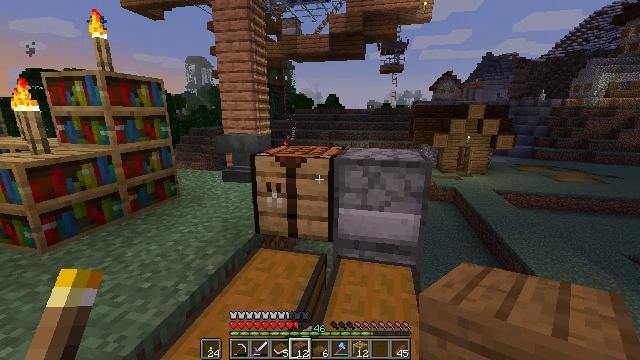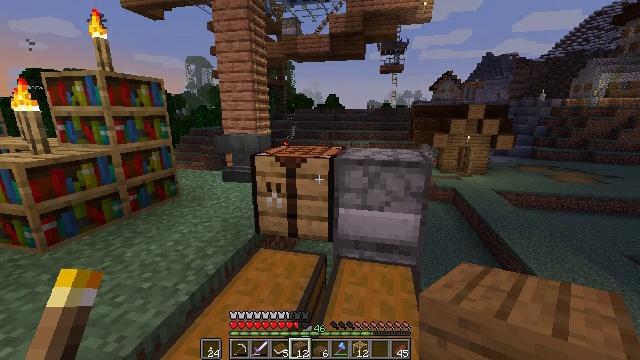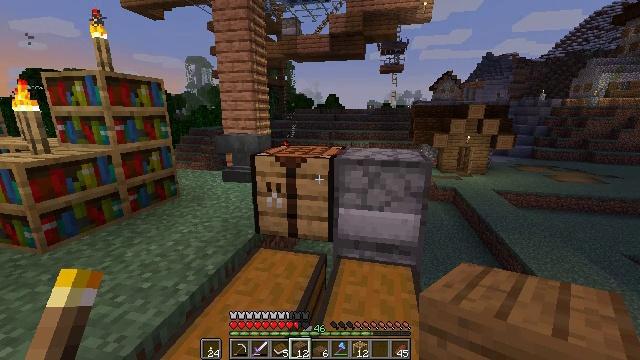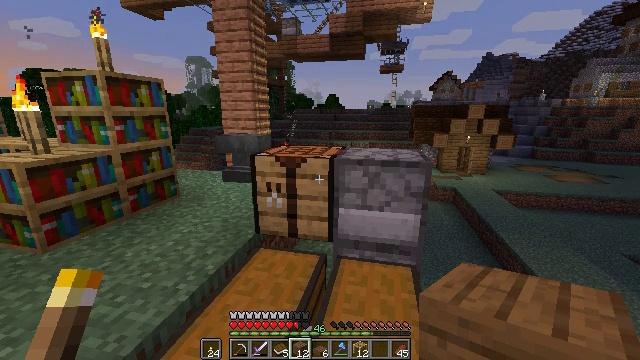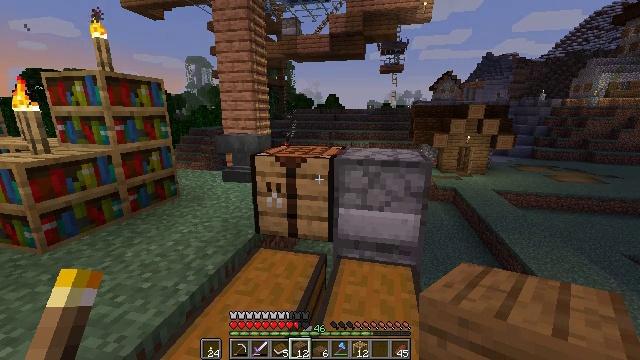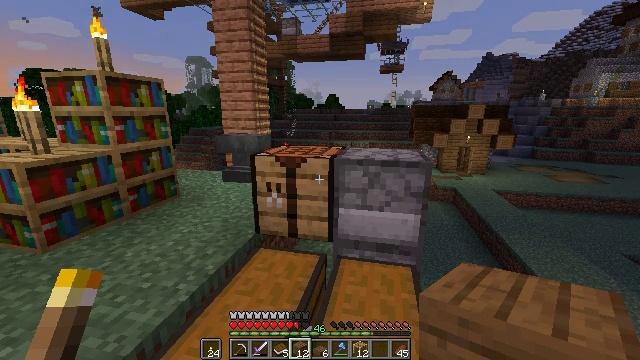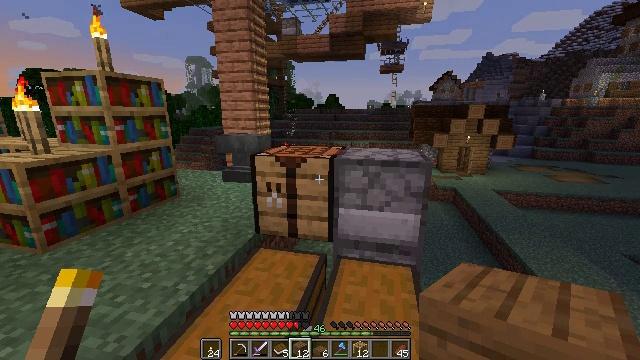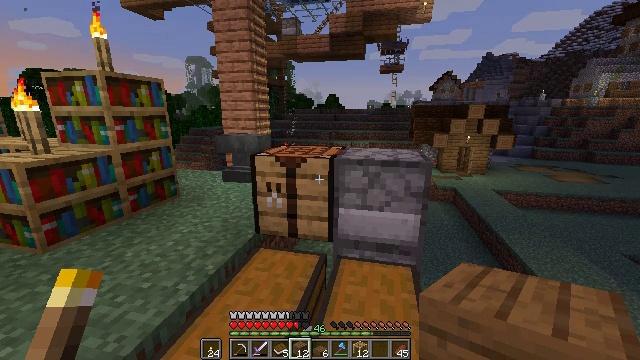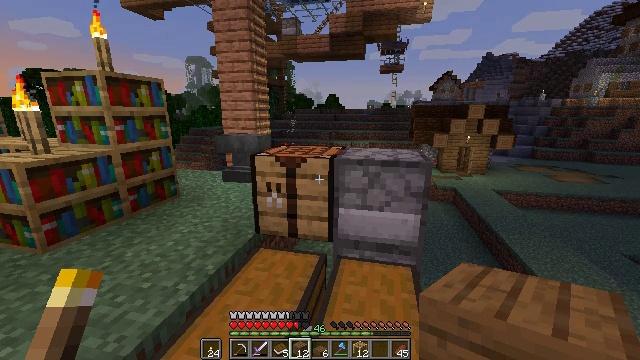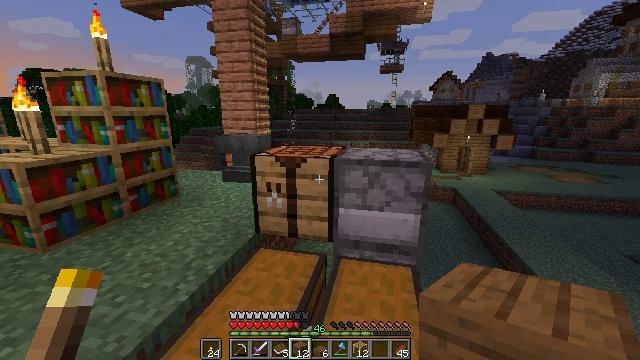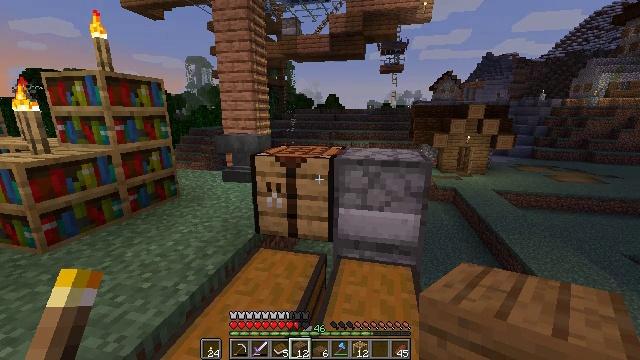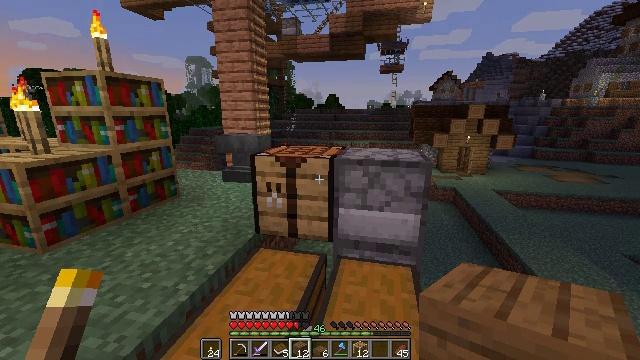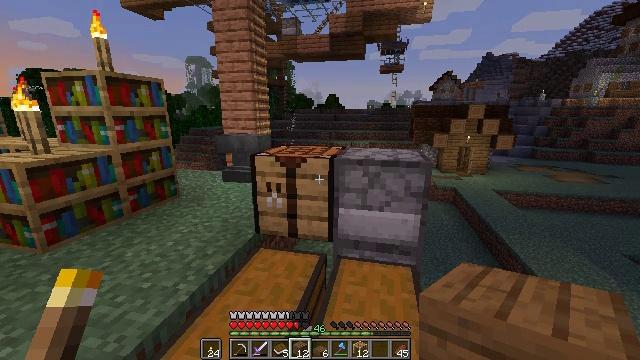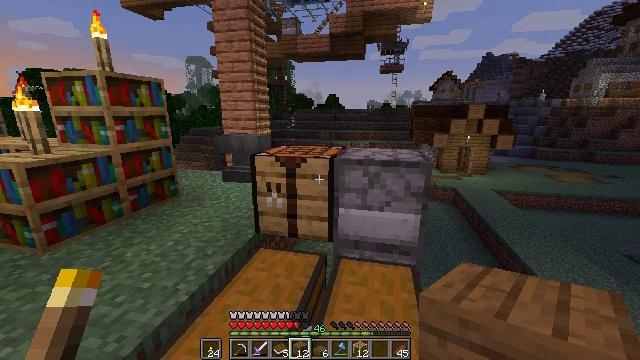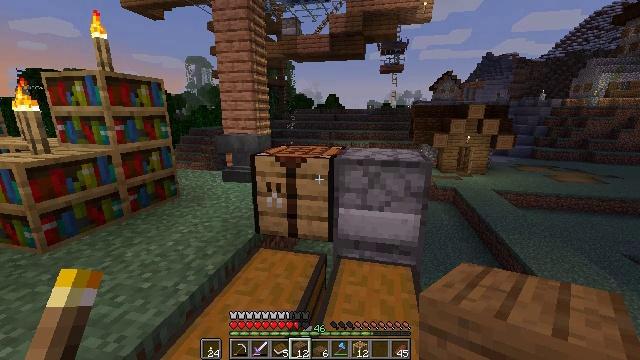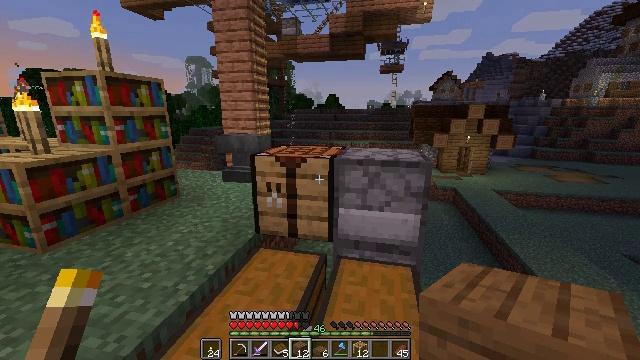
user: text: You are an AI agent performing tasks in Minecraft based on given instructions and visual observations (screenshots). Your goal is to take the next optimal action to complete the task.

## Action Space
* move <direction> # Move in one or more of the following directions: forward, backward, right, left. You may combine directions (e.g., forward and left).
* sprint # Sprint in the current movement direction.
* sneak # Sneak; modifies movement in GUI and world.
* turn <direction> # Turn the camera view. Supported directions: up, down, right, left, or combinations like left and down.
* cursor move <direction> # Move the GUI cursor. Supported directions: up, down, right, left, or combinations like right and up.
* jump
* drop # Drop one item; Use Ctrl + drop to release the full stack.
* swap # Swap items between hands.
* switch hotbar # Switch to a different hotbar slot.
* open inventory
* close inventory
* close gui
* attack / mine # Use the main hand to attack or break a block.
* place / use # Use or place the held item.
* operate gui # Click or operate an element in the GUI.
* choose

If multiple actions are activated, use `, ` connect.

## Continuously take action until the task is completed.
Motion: motion action
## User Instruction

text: Open the crafting table to craft a spruce fence gate.
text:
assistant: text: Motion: no_op
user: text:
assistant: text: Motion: no_op
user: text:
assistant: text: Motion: no_op
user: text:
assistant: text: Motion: no_op
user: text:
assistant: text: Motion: no_op
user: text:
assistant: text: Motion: no_op
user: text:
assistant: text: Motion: no_op
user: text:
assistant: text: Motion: no_op
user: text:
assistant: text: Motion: no_op
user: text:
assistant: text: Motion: no_op
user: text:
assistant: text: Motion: no_op
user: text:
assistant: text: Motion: no_op
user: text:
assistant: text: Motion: no_op
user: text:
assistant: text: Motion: no_op
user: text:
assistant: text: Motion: no_op
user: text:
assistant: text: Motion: no_op
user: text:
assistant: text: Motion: no_op
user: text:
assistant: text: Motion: no_op
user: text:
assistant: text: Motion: no_op
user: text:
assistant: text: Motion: no_op
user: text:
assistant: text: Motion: no_op
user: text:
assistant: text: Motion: no_op
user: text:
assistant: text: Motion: no_op
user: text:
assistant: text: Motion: no_op
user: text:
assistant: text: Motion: no_op
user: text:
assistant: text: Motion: no_op
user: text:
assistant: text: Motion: no_op
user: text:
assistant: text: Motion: no_op
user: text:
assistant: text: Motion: no_op
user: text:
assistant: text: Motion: no_op